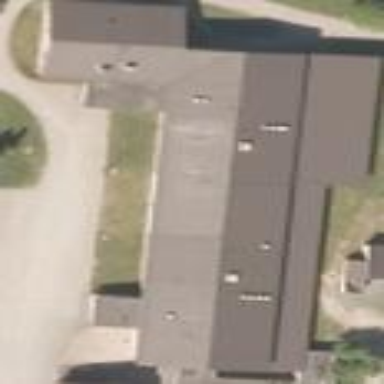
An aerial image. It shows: School building.